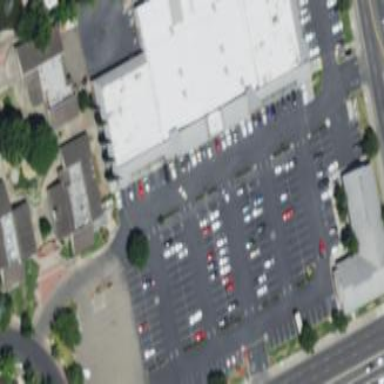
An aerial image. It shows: Retail area.